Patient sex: F
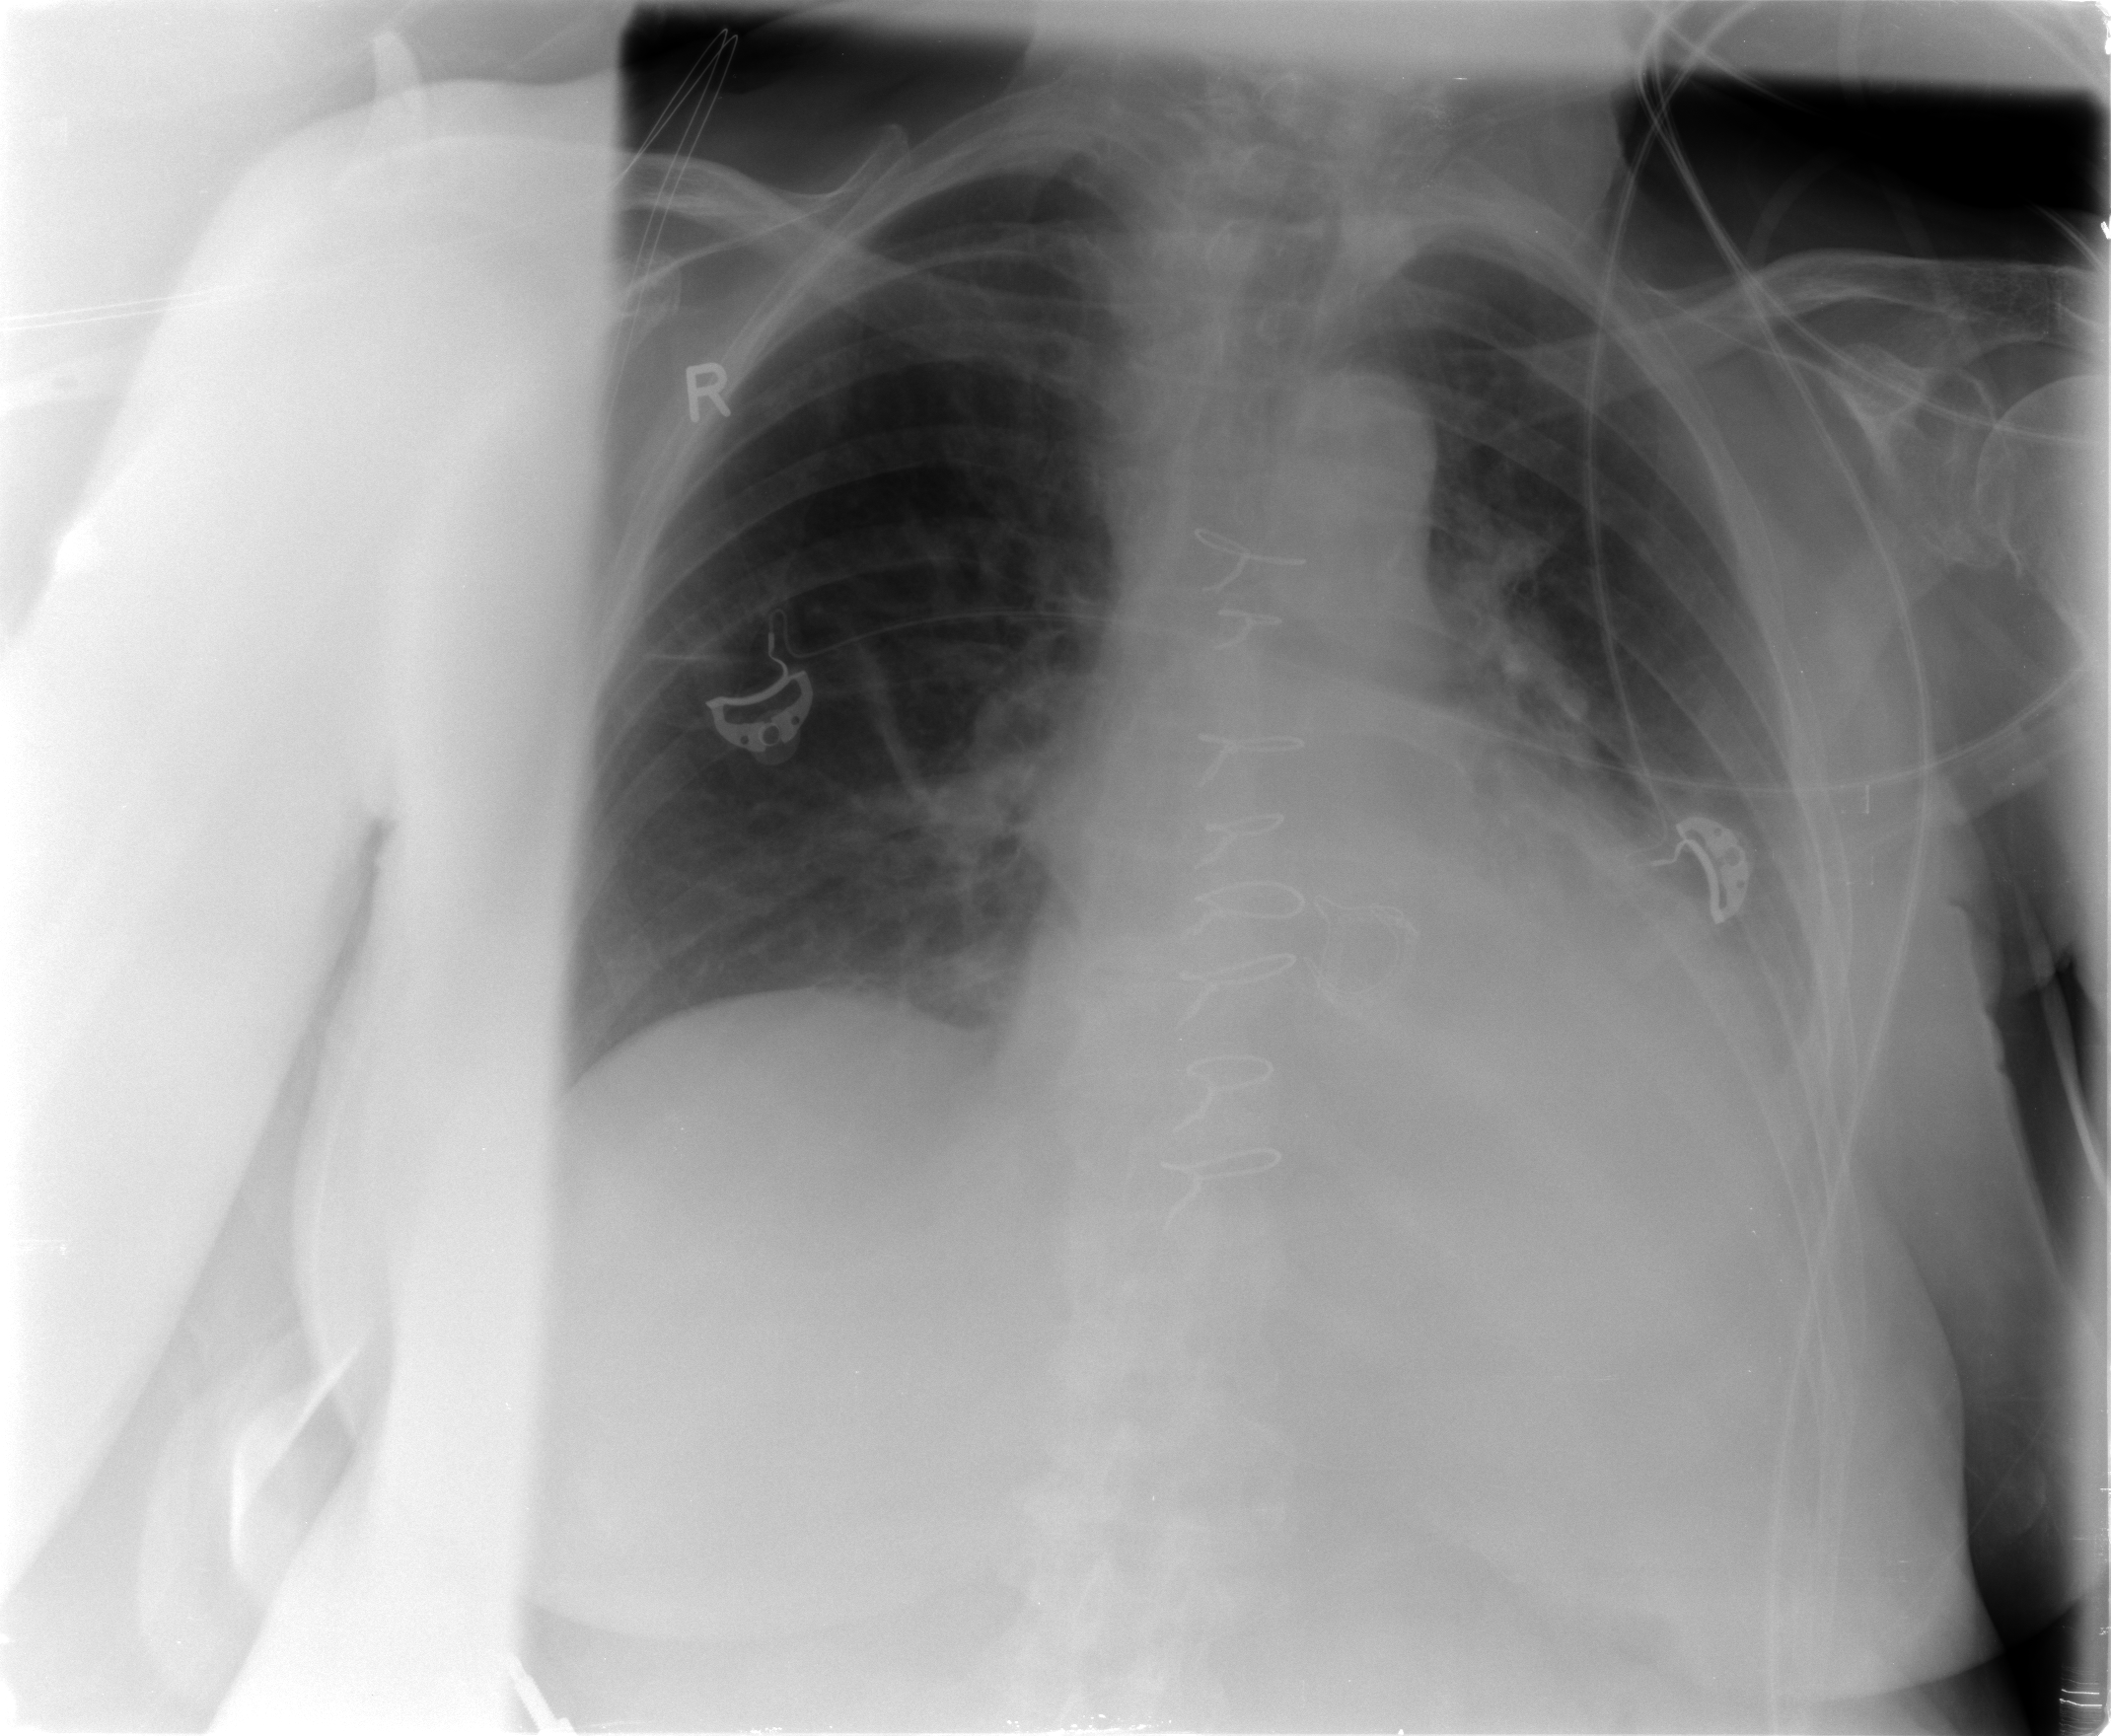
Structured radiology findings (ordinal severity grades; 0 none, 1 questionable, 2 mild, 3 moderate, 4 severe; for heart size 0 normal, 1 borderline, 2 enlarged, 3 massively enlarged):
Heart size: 2
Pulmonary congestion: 2
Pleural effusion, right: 0
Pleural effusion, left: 2
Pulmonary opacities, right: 0
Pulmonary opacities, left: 1
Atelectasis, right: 0
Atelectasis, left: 2